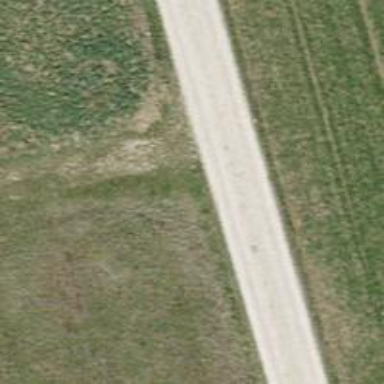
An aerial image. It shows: Asphalt road track with grade1 track quality suitable for agricultural vehicles.